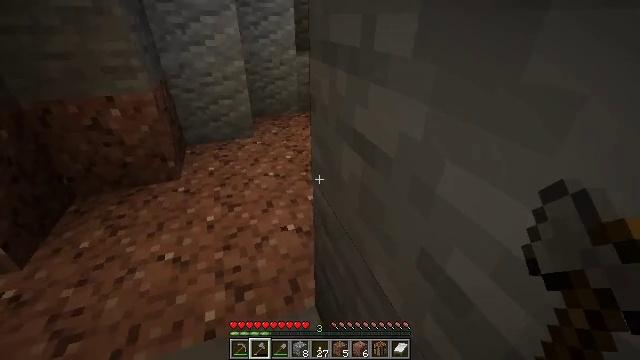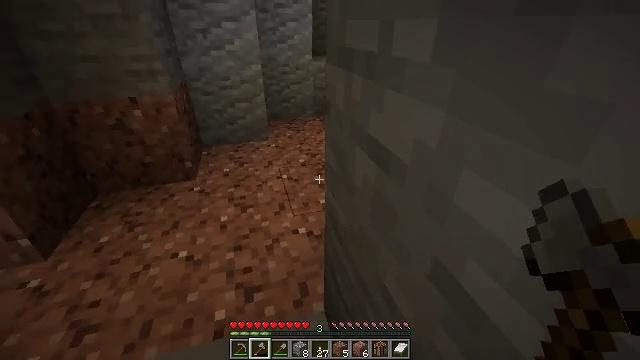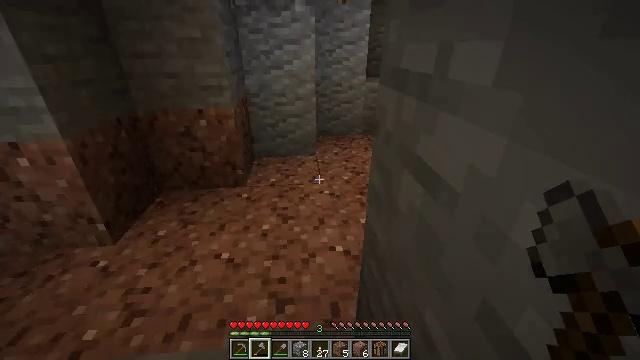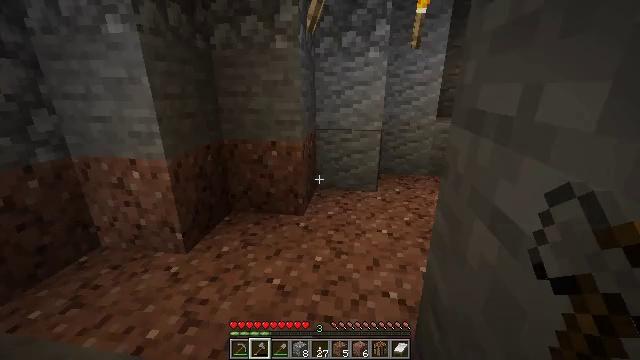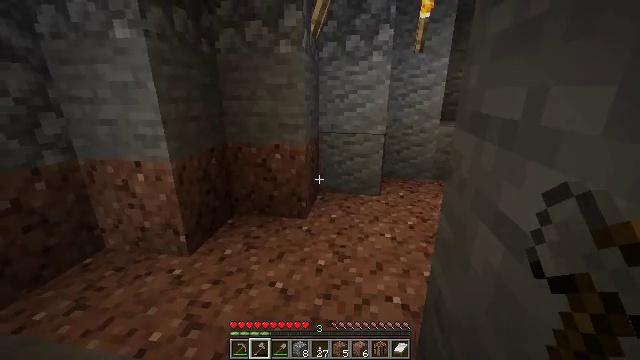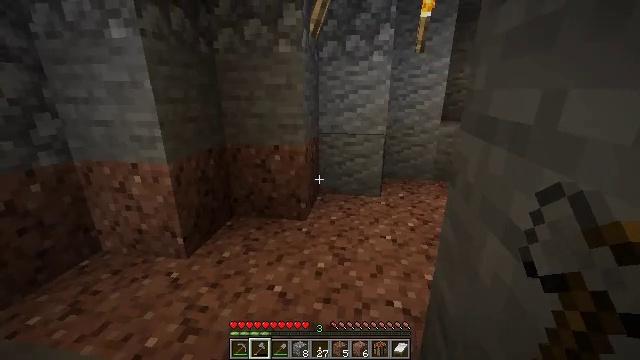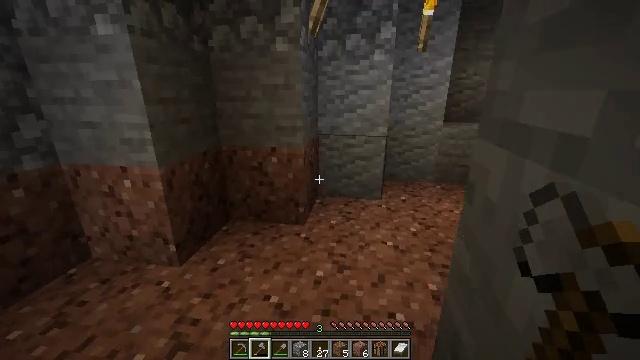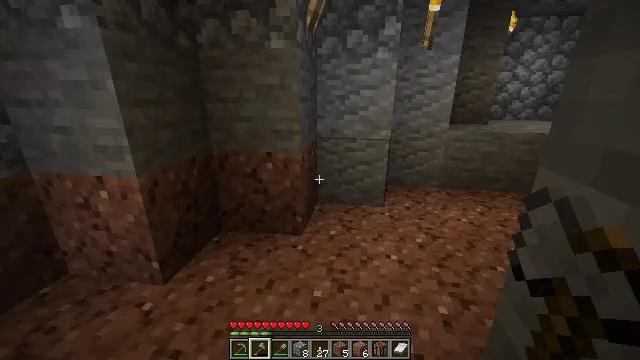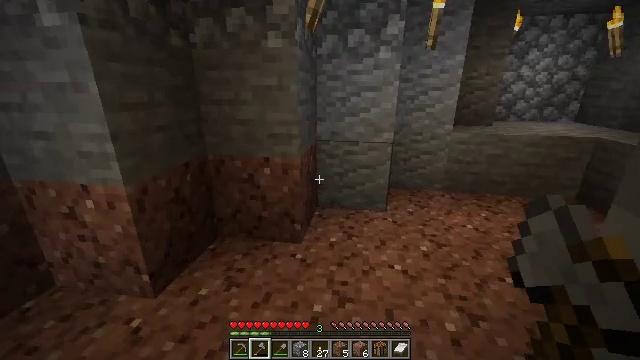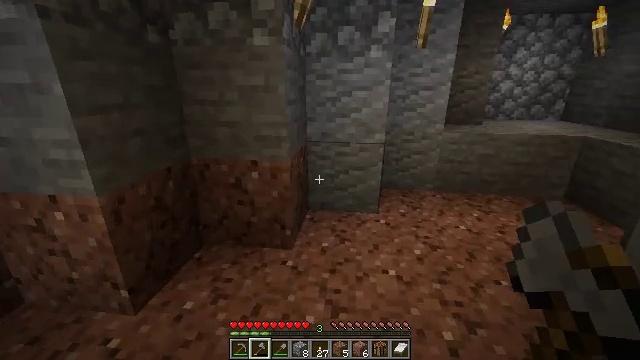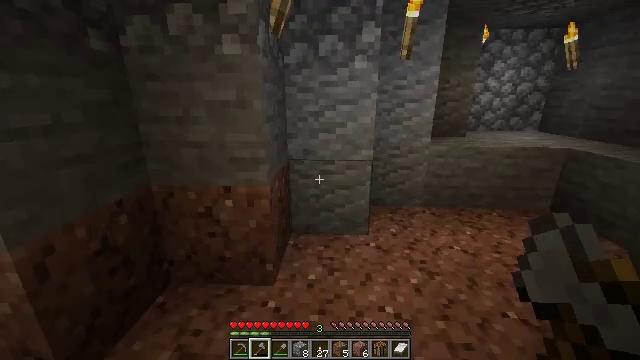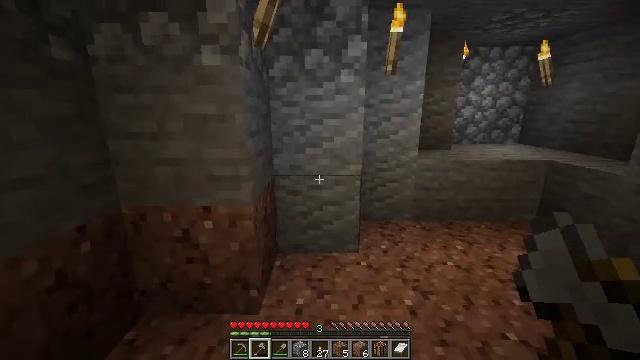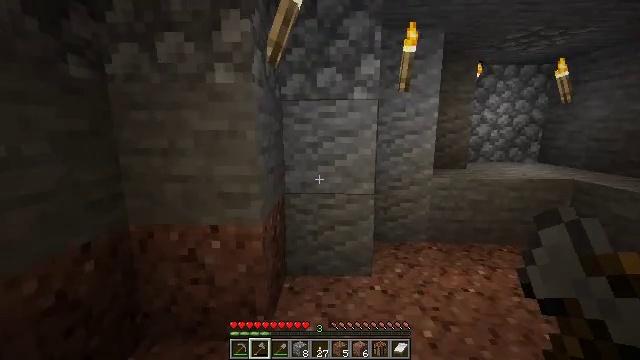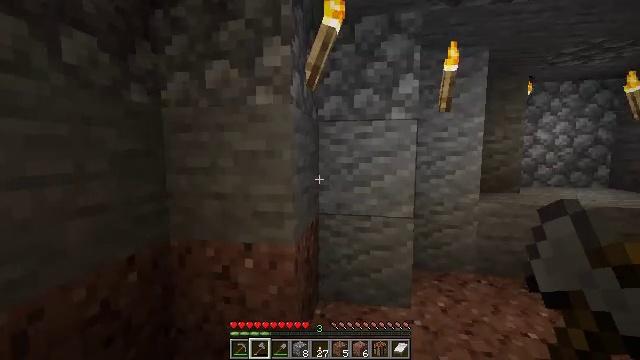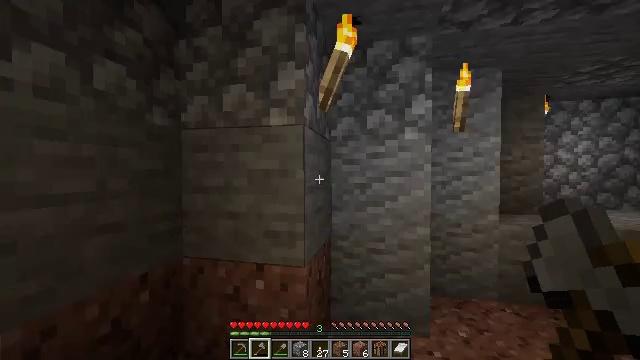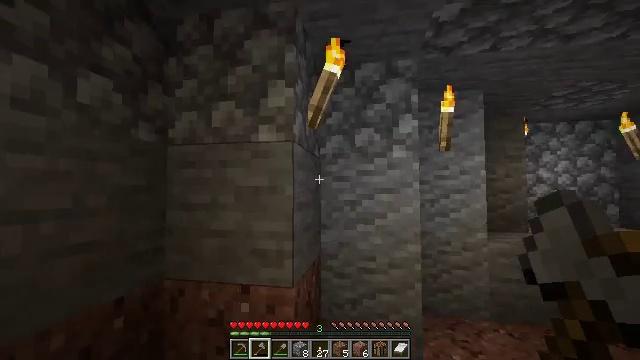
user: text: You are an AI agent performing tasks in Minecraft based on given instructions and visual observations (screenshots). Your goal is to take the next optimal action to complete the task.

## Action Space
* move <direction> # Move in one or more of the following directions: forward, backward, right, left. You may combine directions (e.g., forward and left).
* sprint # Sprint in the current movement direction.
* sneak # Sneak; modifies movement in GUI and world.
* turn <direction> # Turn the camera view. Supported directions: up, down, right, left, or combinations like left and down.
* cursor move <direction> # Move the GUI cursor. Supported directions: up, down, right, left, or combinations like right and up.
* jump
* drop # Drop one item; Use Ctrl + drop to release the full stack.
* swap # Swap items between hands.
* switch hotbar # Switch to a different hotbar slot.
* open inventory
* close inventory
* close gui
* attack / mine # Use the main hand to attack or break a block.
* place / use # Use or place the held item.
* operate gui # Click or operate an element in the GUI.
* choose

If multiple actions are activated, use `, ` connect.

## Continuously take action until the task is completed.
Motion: motion action
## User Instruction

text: Gather the wall torch from the wall.
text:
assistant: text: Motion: turn left
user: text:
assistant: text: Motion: turn left and up
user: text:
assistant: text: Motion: turn left and up
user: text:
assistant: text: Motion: no_op
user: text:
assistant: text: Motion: move forward
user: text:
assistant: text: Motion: move forward
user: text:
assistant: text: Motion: move forward
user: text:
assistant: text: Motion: move forward
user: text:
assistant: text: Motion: move forward, turn right
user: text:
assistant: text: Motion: move forward, turn right and up
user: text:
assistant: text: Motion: turn right and up
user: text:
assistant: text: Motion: turn left and up
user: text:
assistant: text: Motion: turn left and up
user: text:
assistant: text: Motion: turn left and up
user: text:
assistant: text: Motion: turn right and up
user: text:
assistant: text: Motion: turn right and up
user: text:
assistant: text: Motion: turn right and up
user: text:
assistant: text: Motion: turn right
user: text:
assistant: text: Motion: no_op
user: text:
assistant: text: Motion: no_op
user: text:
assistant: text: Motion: no_op
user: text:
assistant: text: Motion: turn left
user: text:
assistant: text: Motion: turn left
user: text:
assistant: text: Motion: turn left
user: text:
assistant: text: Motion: turn left
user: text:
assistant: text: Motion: turn left
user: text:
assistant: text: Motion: turn left
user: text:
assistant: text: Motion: turn left
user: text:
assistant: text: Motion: turn left
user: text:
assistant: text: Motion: turn left and up